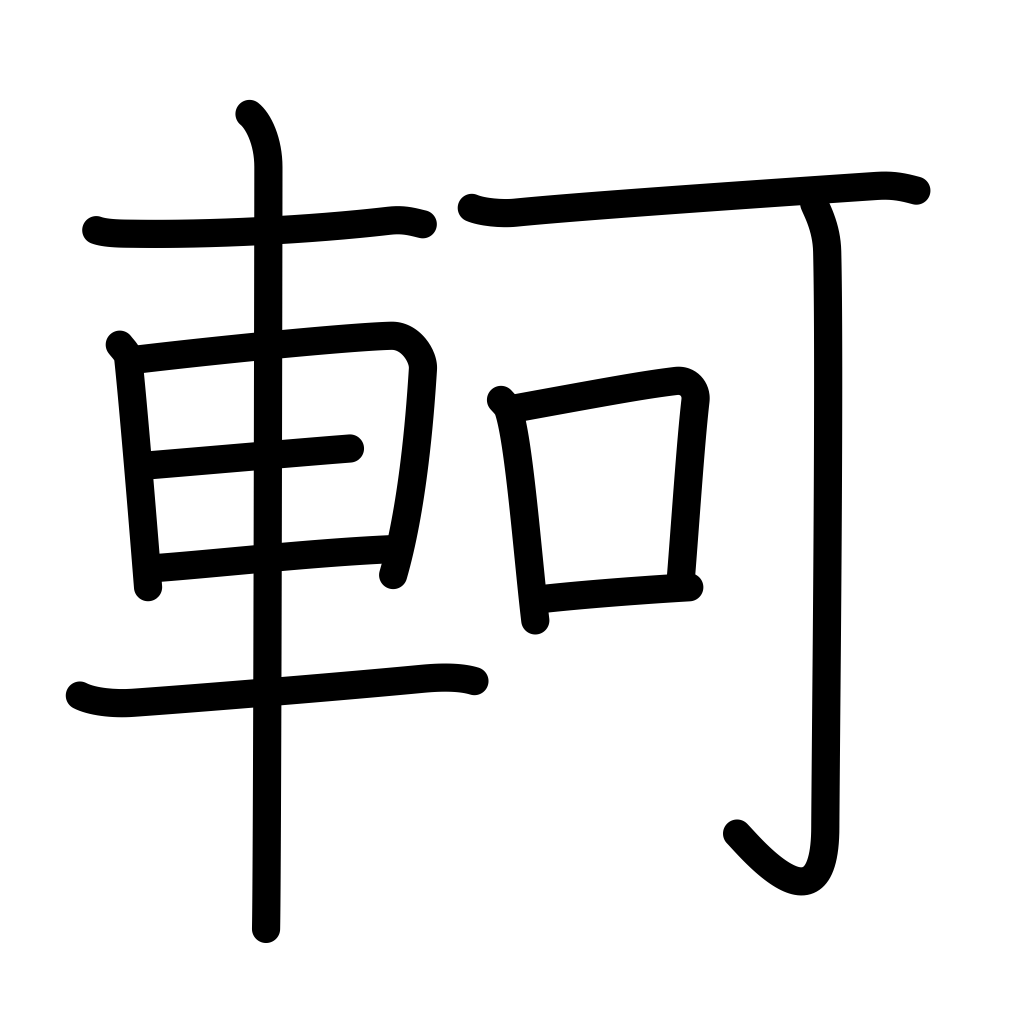
Meaning: difficult progress